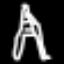
Label: The Eiffel Tower